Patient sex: M
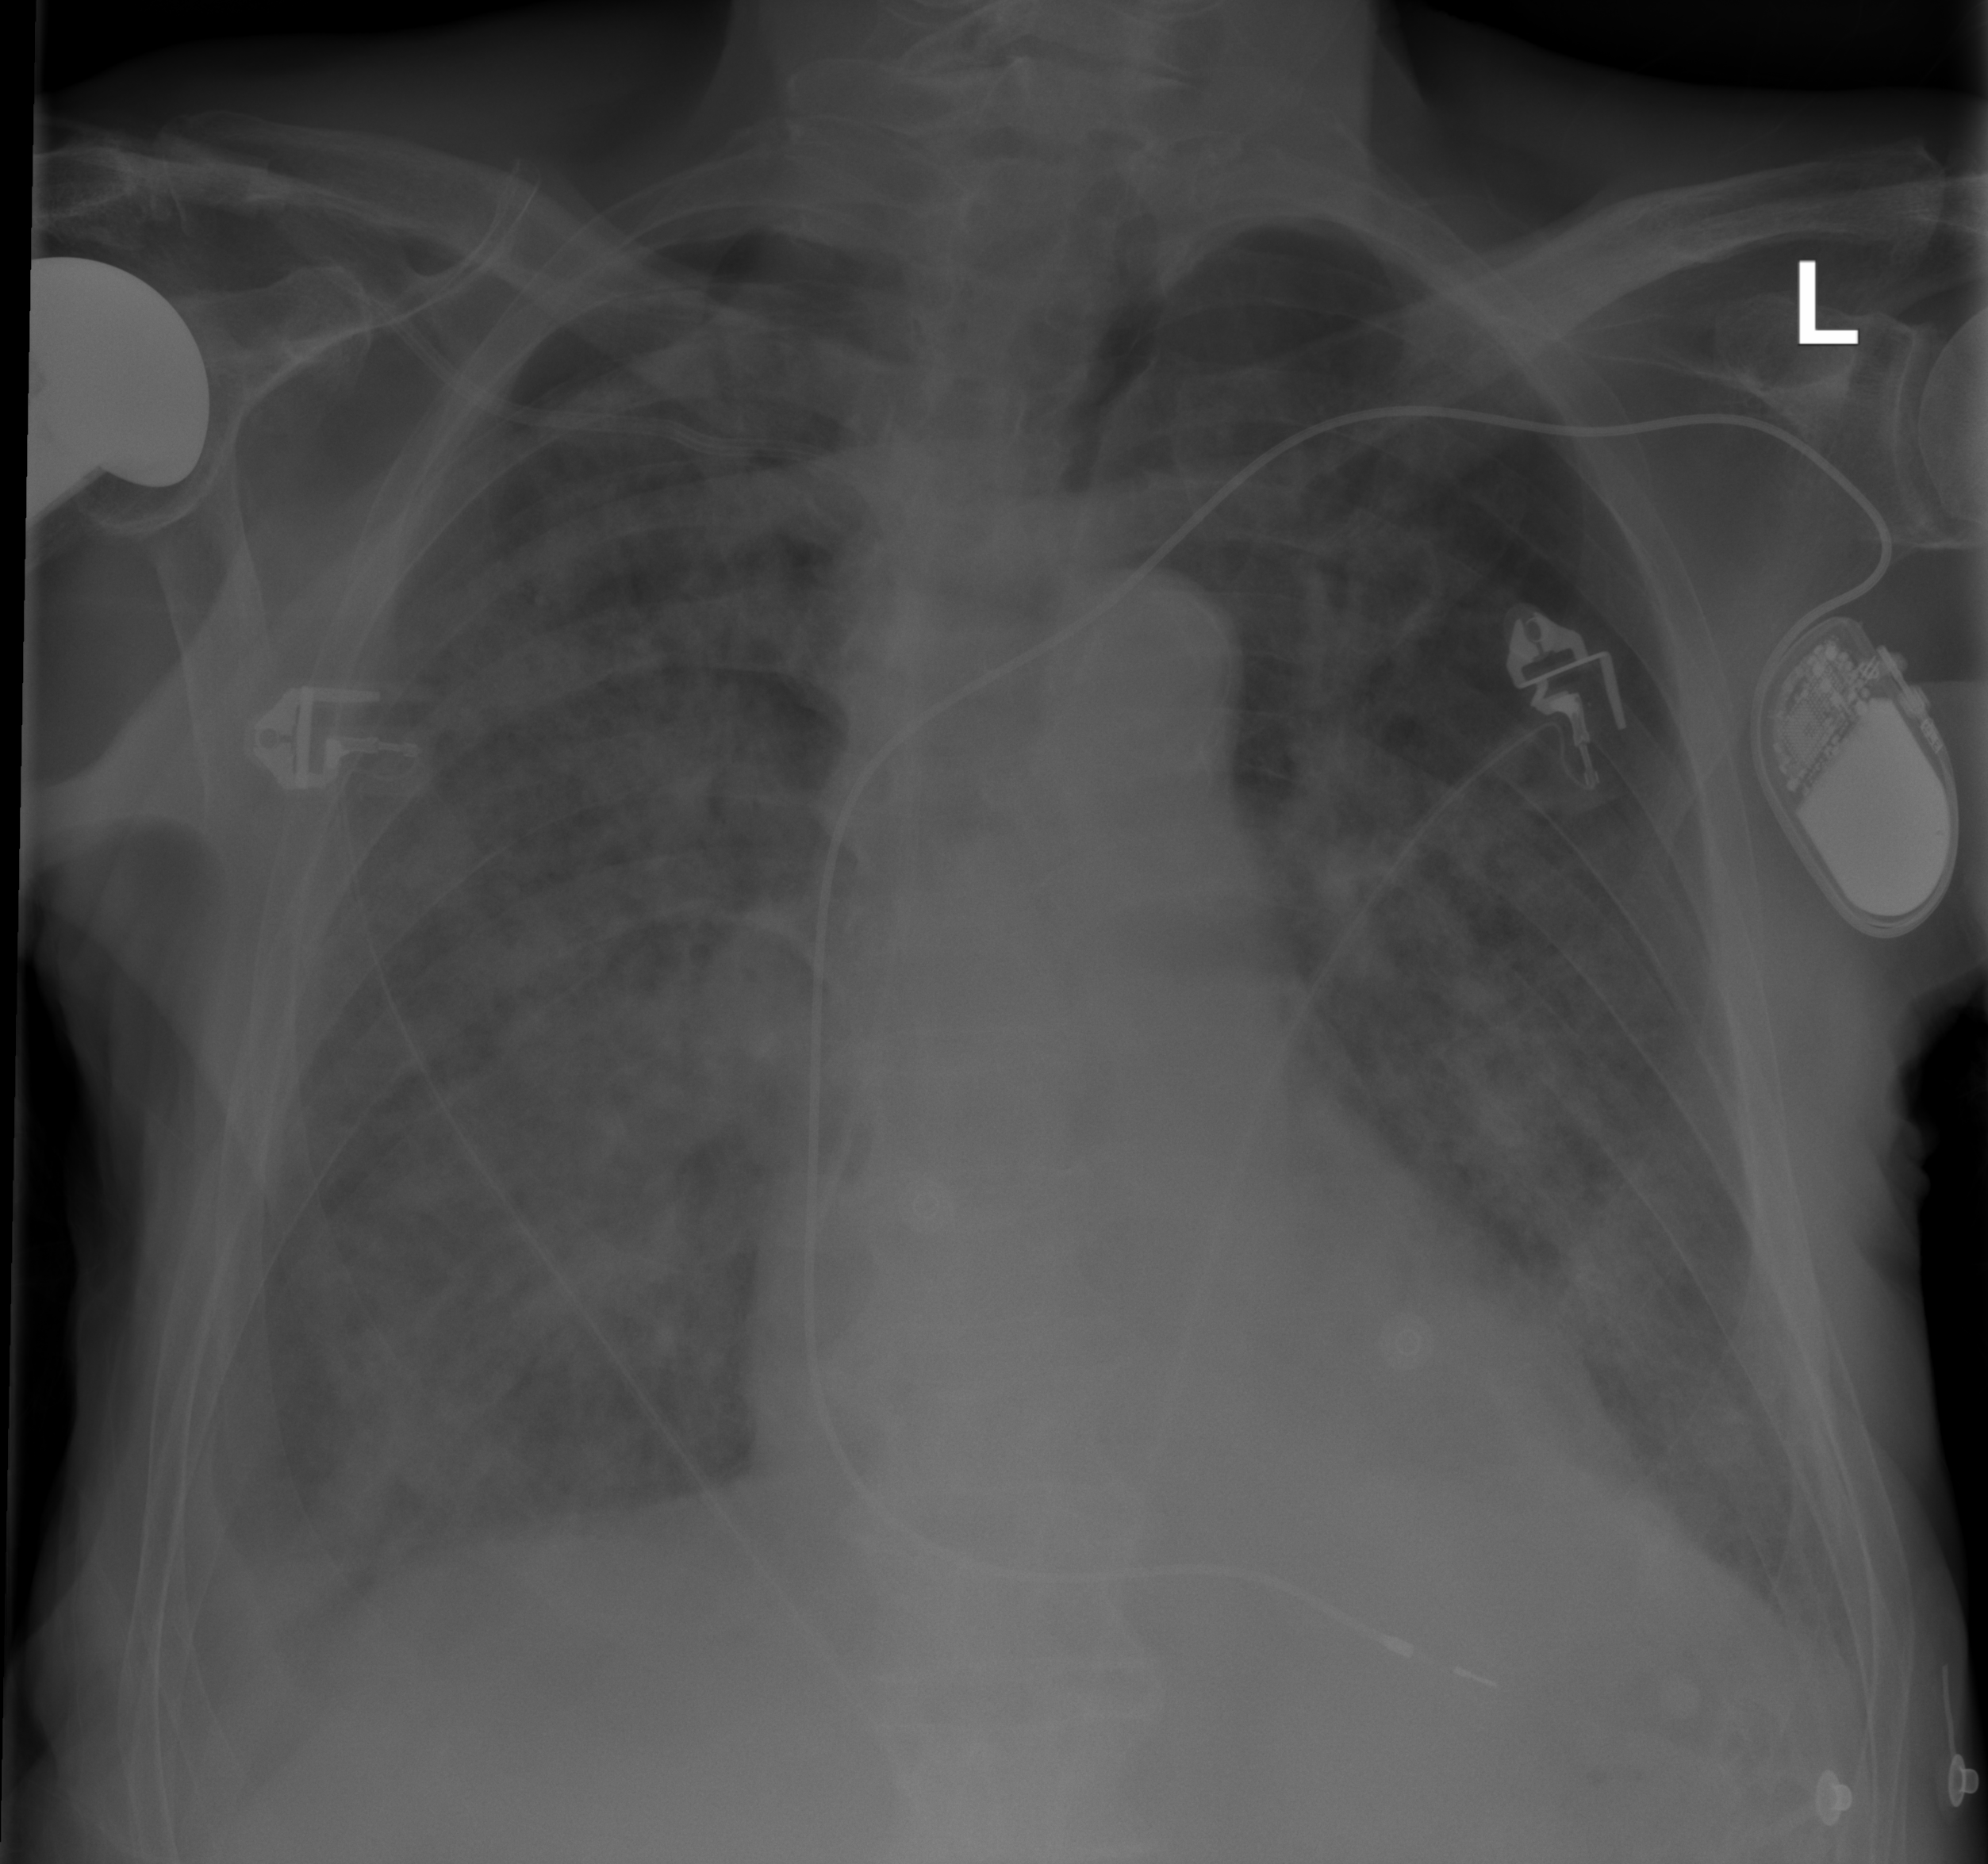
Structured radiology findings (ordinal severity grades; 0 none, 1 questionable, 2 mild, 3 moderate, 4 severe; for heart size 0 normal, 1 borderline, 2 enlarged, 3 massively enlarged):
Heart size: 0
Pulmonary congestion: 2
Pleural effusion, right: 1
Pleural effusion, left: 1
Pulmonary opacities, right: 2
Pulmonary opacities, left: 2
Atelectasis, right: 1
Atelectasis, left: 1